Question: I have a binary image which I used bwconncomp and regionprops on to divide into regions of interest. I have a line of pixels which I want to lay across the binary image...and find which region of interest/connected component has the most line pixels in it. So in the attached image I use bwconncomp on bwimage, I get components 1,2,3. Then I have a list of pixels corresponding to the blue line. I want to find which connected component has the most of the blue line in it (#1).
I imagine its something like...
'''
line=(some pixel values);
cc=bwconncomps(bwimage);
tempvar=[];
for i=1:length(bwconncomps)
tempvar=find(cc.PixelIdxList{i}==line);
end
[~ answer]=max(tempvar);
'''

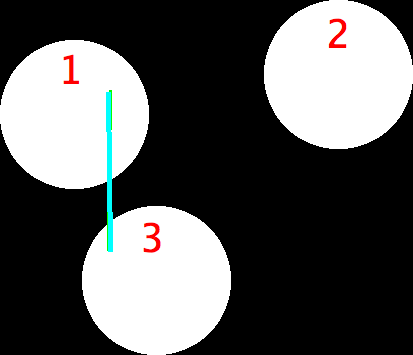
Answer: You can use 'ismember' to determine how many items in 'PixelList' occur in your list of pixels that lie along the line. Then you can use 'max' to identify the component that has the most.
'''
% Indices of pixels that are along the line of interest
linePixels = [1, 2, 3, 4, ...]
% Determine the number of pixels within each component that are on this line
nPerComponent = cellfun(@(inds)sum(ismember(inds, linePixels)), {cc.PixelIdxList});
% Find the component with the most points on this line
[~, answer] = max(nPerComponent);
'''